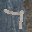
Label: 7